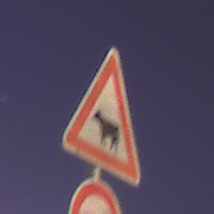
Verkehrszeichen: ViehtriebRechts
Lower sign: VerbotUeberholenEinspurigeFahrzeuge
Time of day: Night
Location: Outdoor (Urban)
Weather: PartlyCloudy
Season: NotSpecified
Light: Natural